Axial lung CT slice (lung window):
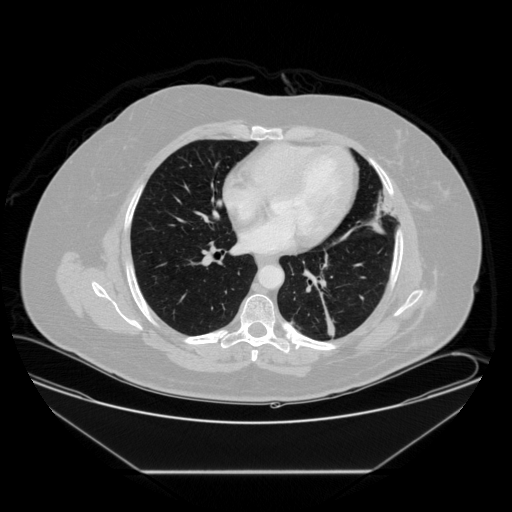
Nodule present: no